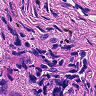
Metastatic tissue present: no